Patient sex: M
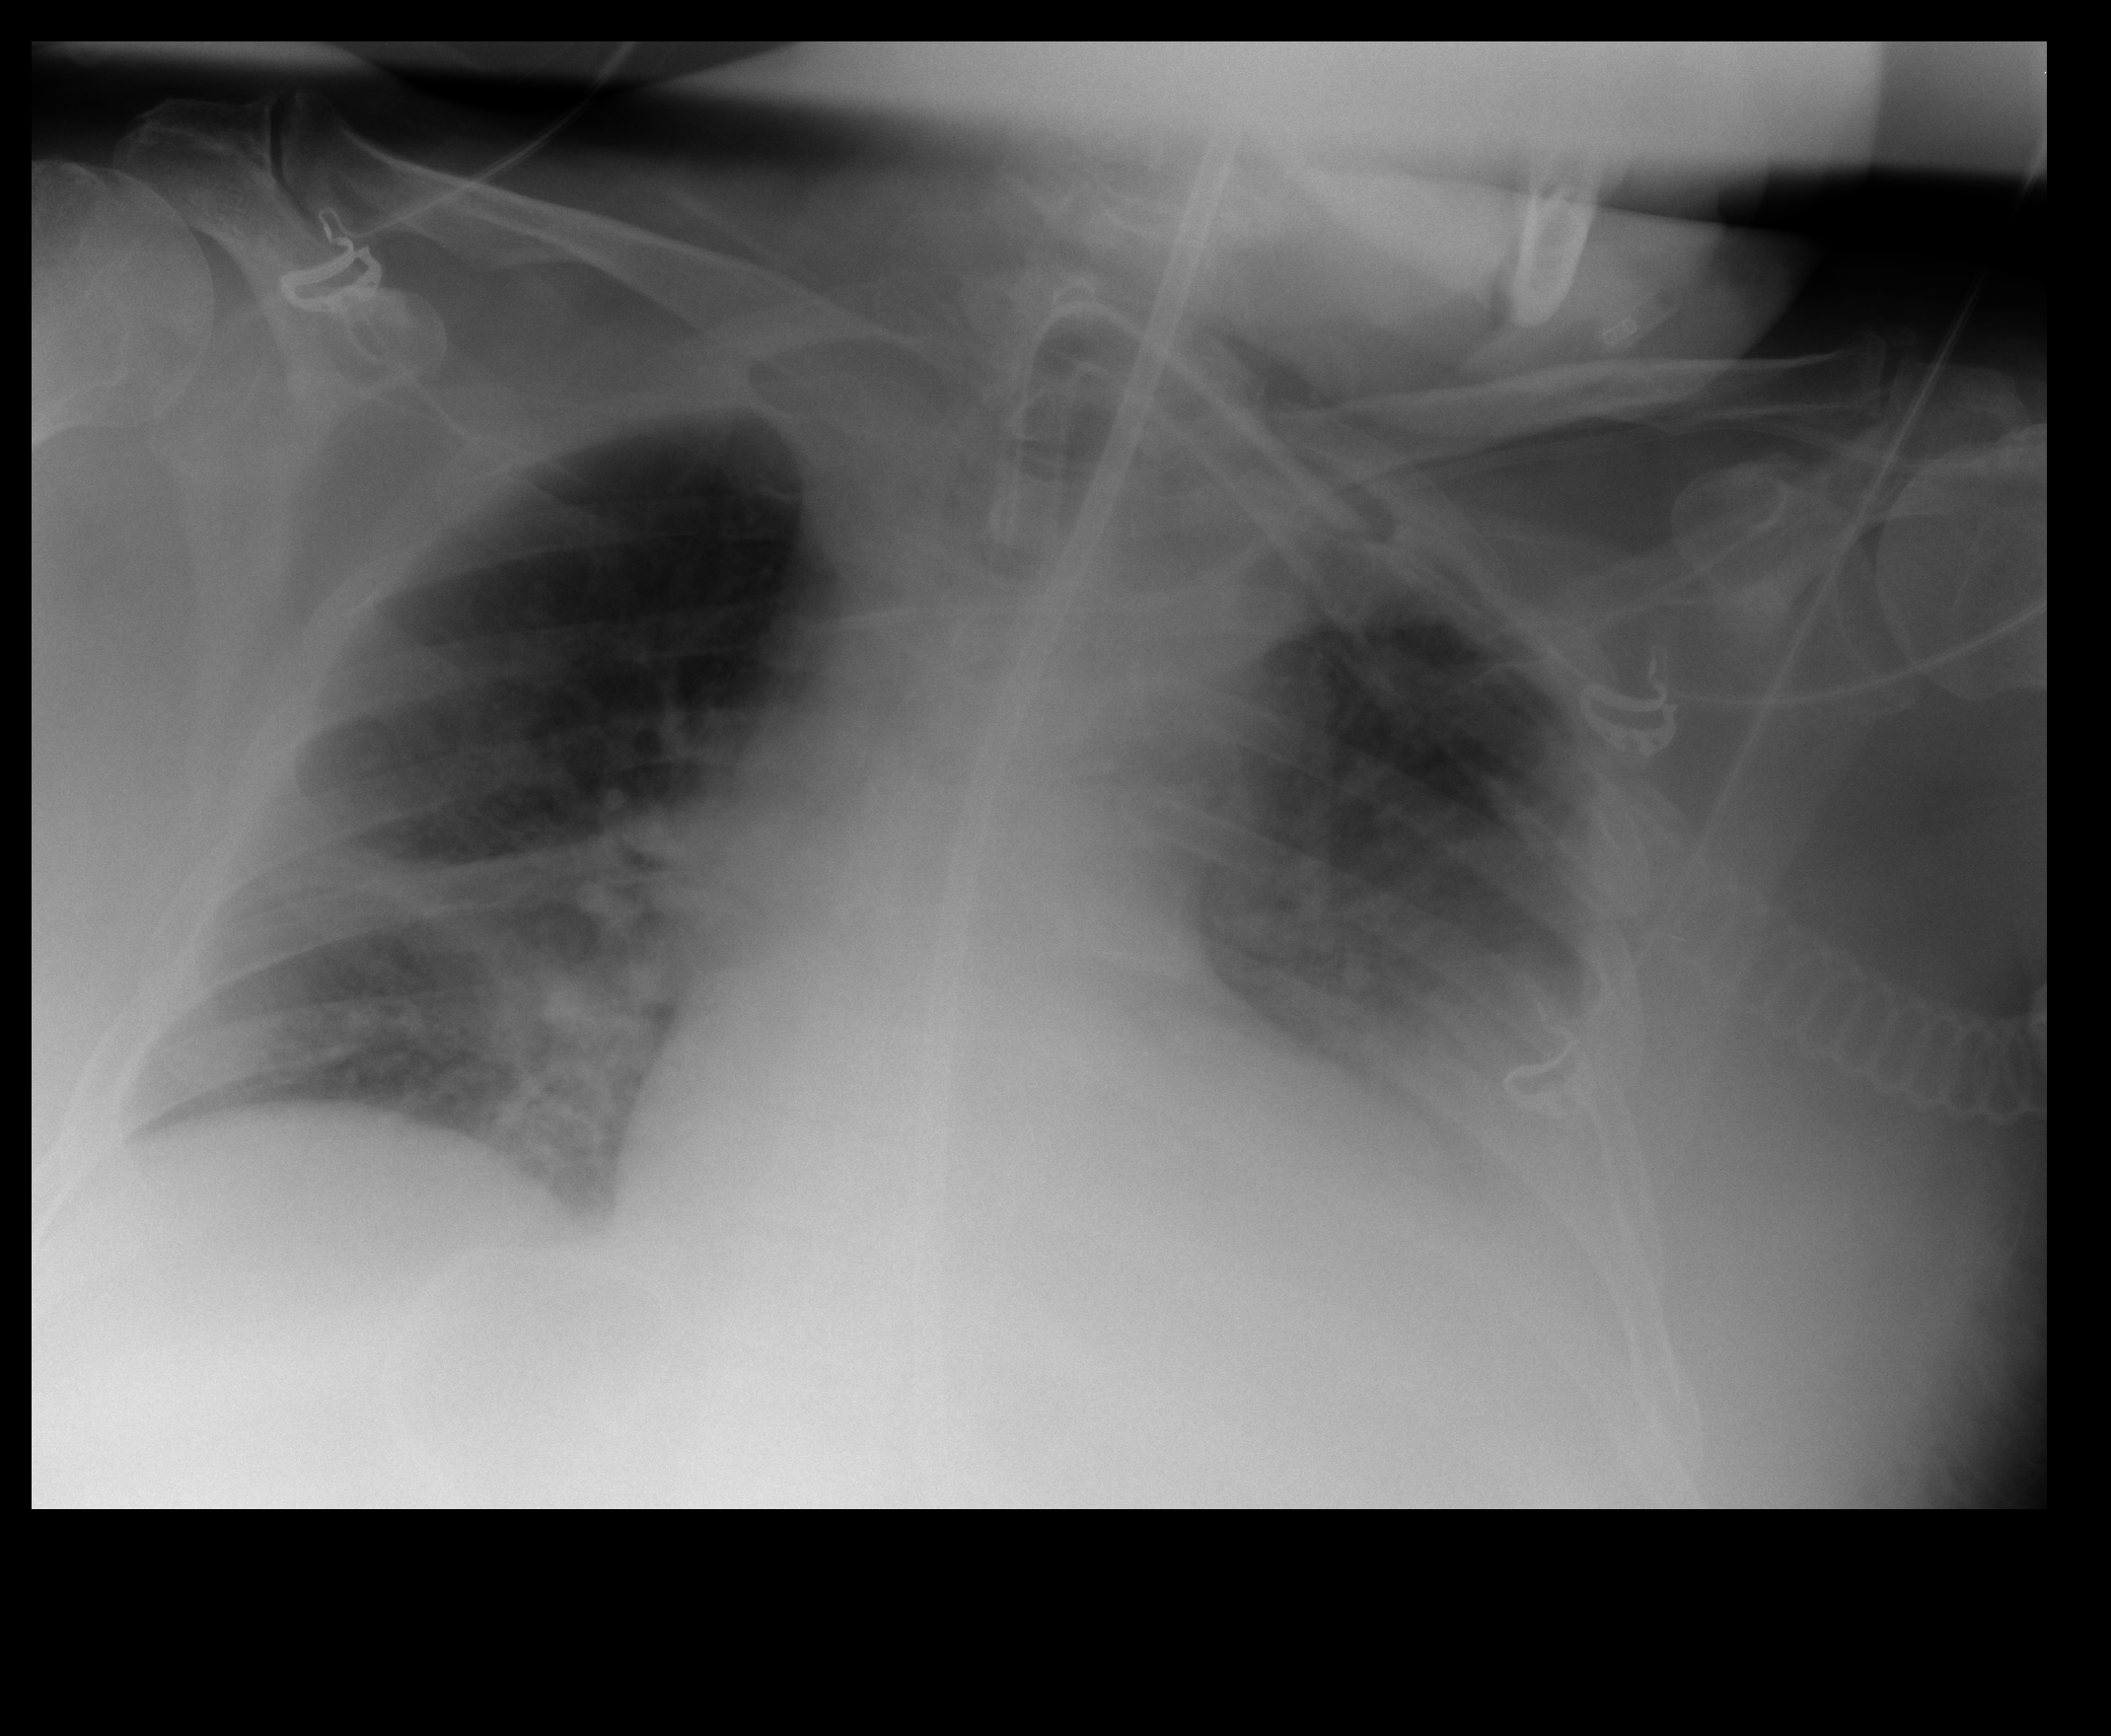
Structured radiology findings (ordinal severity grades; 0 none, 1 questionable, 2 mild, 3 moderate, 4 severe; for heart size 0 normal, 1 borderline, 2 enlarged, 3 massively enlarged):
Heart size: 2
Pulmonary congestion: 1
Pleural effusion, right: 0
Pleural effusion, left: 2
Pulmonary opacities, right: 2
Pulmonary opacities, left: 2
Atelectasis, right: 2
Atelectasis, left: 2